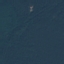
Land use / land cover class: Forest